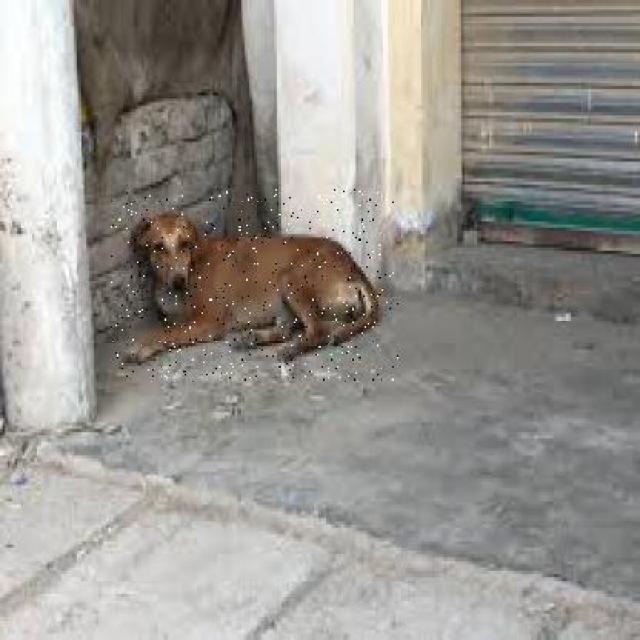
Healthy canine skin — no visible lesions, inflammation, or abnormalities. The skin and coat appear normal.